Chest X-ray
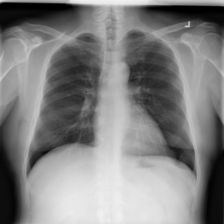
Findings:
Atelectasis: negative
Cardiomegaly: negative
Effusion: negative
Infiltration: negative
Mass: negative
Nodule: negative
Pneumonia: negative
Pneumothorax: negative
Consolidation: negative
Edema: negative
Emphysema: negative
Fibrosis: negative
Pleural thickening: negative
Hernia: negative